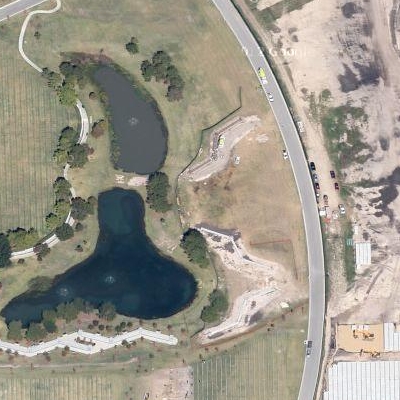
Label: dRiverLake